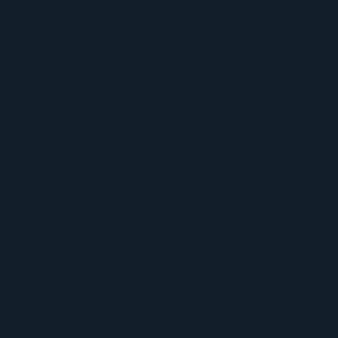
Label: other